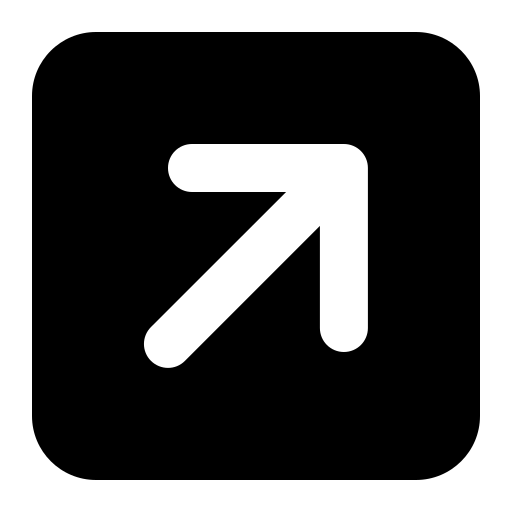
Tags: icon, FontAwesome, fa-icon, solid, square, arrow, up, right